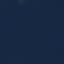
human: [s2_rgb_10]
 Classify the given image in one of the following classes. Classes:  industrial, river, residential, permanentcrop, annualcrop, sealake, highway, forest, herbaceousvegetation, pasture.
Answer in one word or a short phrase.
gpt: SeaLake